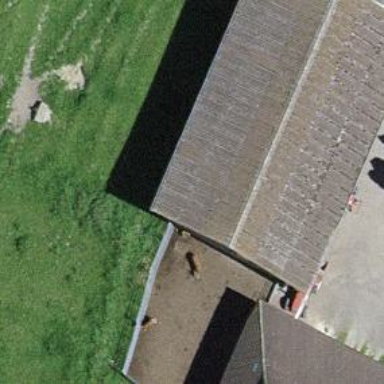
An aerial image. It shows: Shed building.